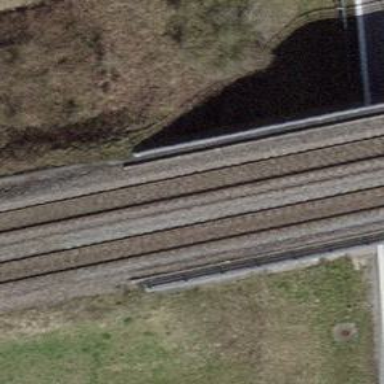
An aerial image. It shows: Single-track railway bridge.